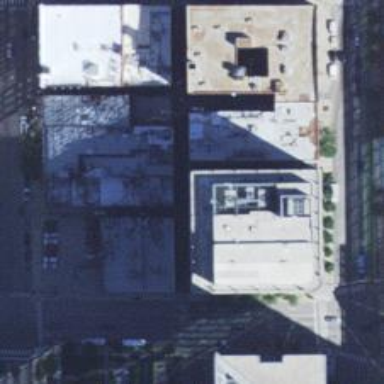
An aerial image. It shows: Commercial building.